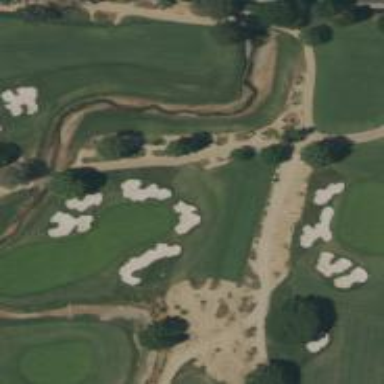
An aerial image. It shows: Path designated for golf carts.